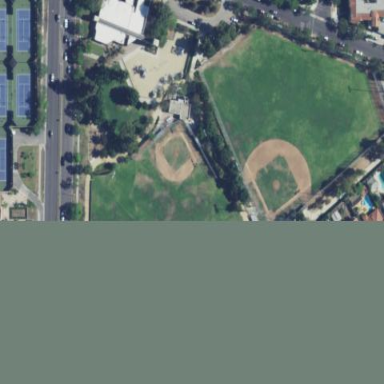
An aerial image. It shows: Baseball pitch for leisure land activities.